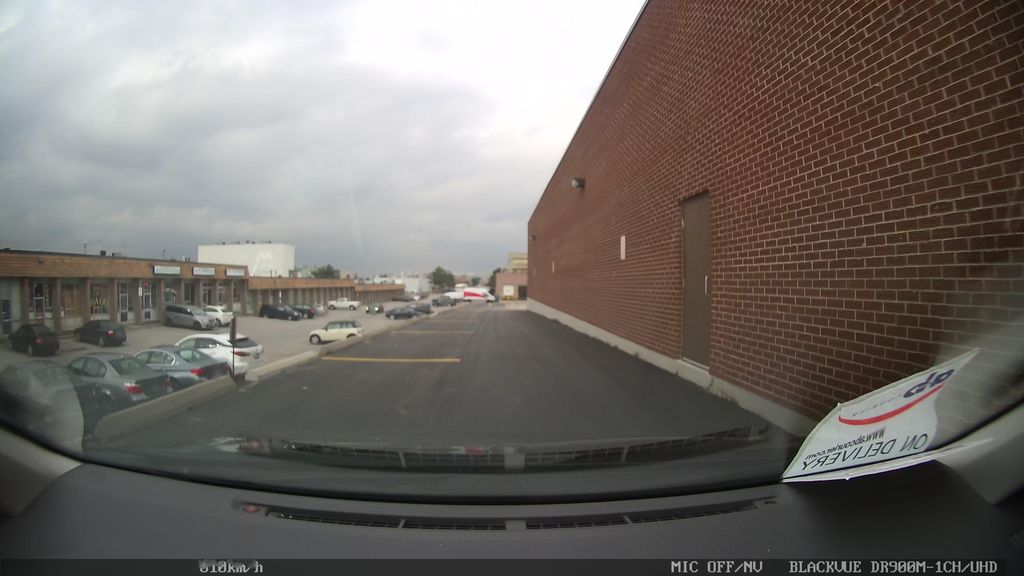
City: toronto